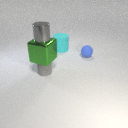
small gray rubber cylinder in front of large cyan rubber cylinder